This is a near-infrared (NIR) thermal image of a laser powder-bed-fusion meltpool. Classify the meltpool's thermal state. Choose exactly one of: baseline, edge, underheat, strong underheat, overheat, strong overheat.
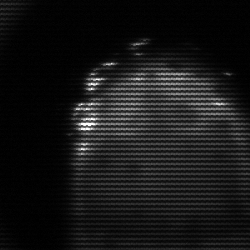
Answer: edge